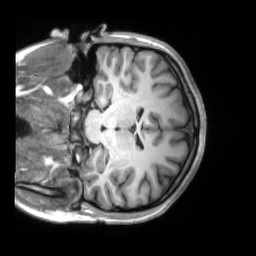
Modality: T1w
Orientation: coronal
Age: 21
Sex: female
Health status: ill
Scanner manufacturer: siemens
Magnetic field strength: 3 T
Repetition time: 2.2 s
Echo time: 0.00157 s